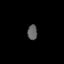
Tissue: lung
Cell type: Endothelial cells
Senescence score: 0.5424
Nuclear area (px): 145
Mean DAPI intensity: 96.779